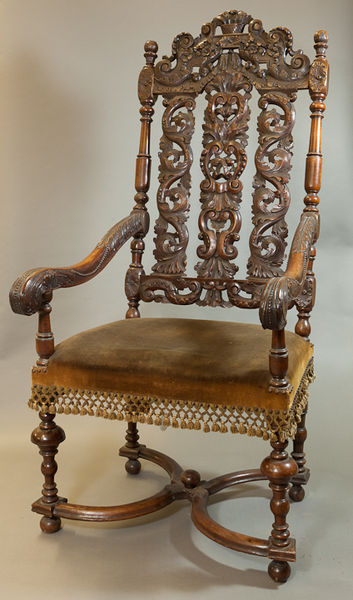
Titel: Arm Chair
Standort: Amherst (Massachusetts, USA)
Institution: Mead Art Museum, Amherst College
Schlagwörter: schatten, braun, holz, stuhl, ornament, holzstuhl, möbel, sessel, sitz, chair, crown, cushion, fancy, fringe, ornate, velvet, armchair, gold, polster, seat, ornamente, pattern, brown, wooden, foto, schnitzerei, wood, tree, baroque, gepolstert, trim, shadow, möbelstück, arms, leaves, antique, design, back, legs, floral, timber, carving, geschnitz, furniture, tassles, nice, tassel, carved, yellow', chari, curved, carve, x, upholstery, tassels, foliate, cusion, curving, desing, varnish, antique furniture, upholstered